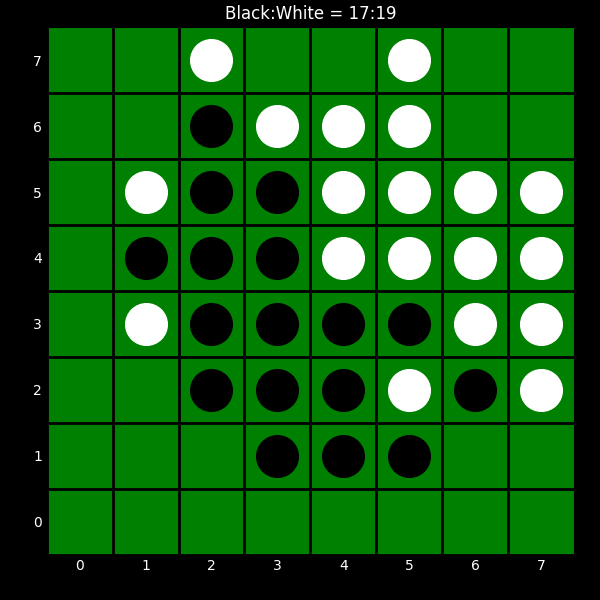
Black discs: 17
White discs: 19